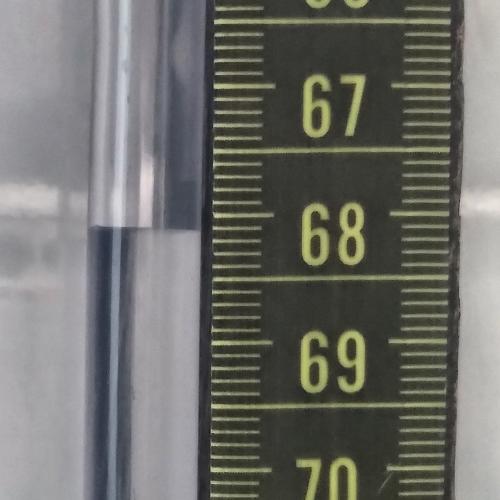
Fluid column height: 68.1 cm